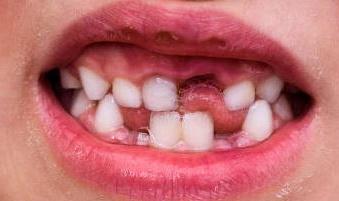
Condition: hypodontia